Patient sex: F
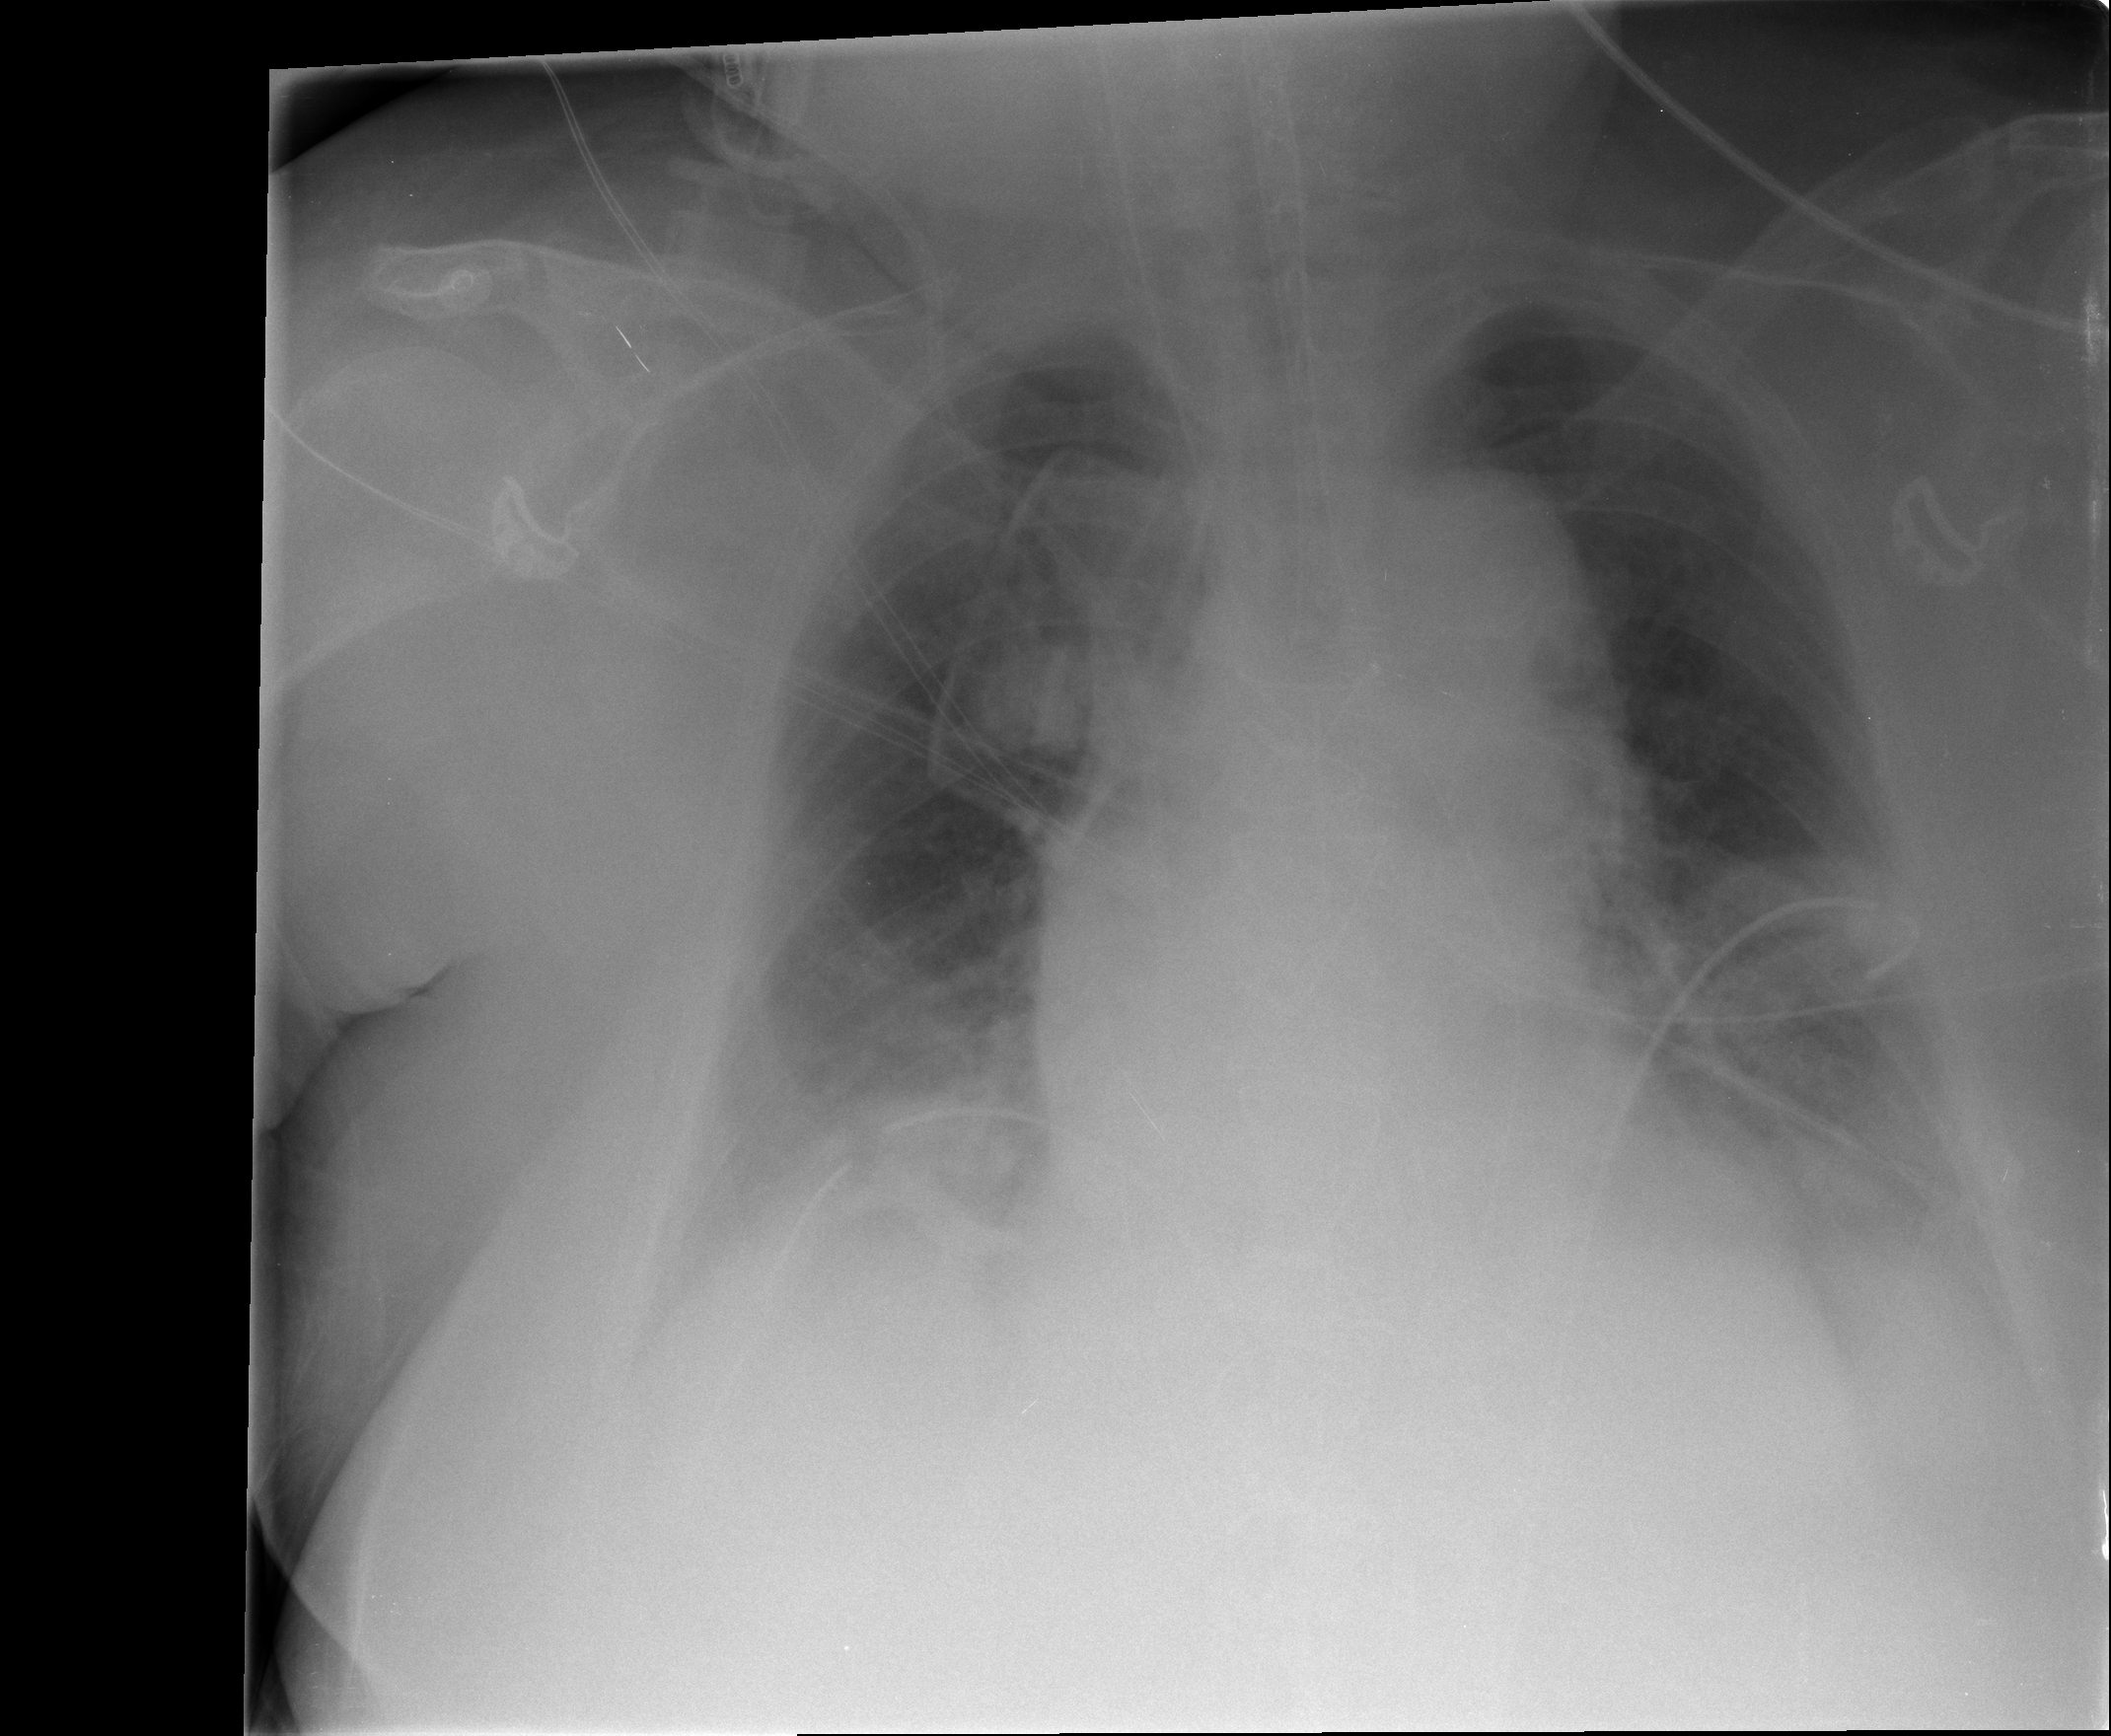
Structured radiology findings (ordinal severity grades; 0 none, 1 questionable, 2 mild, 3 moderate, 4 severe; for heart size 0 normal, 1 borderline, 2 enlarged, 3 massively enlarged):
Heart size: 1
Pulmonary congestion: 0
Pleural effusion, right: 0
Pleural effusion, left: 2
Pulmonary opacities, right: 2
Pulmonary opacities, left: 0
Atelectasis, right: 2
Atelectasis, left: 0